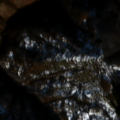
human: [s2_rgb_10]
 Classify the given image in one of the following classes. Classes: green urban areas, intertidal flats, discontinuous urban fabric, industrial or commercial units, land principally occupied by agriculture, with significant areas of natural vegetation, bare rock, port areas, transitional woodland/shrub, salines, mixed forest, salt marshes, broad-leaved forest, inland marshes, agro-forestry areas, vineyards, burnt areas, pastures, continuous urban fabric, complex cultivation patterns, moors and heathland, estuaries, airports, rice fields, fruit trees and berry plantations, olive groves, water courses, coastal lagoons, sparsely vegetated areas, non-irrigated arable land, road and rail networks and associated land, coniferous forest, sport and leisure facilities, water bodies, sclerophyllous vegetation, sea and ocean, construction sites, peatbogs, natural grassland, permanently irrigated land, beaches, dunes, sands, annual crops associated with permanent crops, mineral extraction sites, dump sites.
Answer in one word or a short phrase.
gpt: complex cultivation patterns, broad-leaved forest